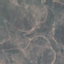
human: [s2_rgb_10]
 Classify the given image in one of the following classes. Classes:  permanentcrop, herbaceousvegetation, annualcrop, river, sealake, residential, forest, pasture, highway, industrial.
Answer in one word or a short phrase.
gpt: HerbaceousVegetation